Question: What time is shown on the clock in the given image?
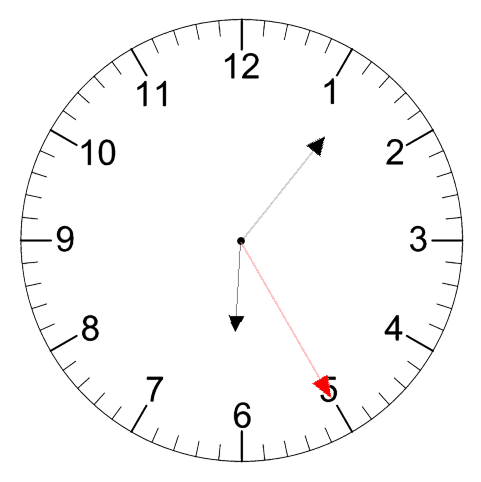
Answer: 06:06:25